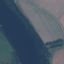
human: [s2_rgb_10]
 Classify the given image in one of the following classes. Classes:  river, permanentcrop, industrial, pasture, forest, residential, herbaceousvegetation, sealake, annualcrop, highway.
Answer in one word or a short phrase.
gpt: River